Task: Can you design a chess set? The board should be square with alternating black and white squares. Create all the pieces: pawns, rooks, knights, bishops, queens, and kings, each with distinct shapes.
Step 494:
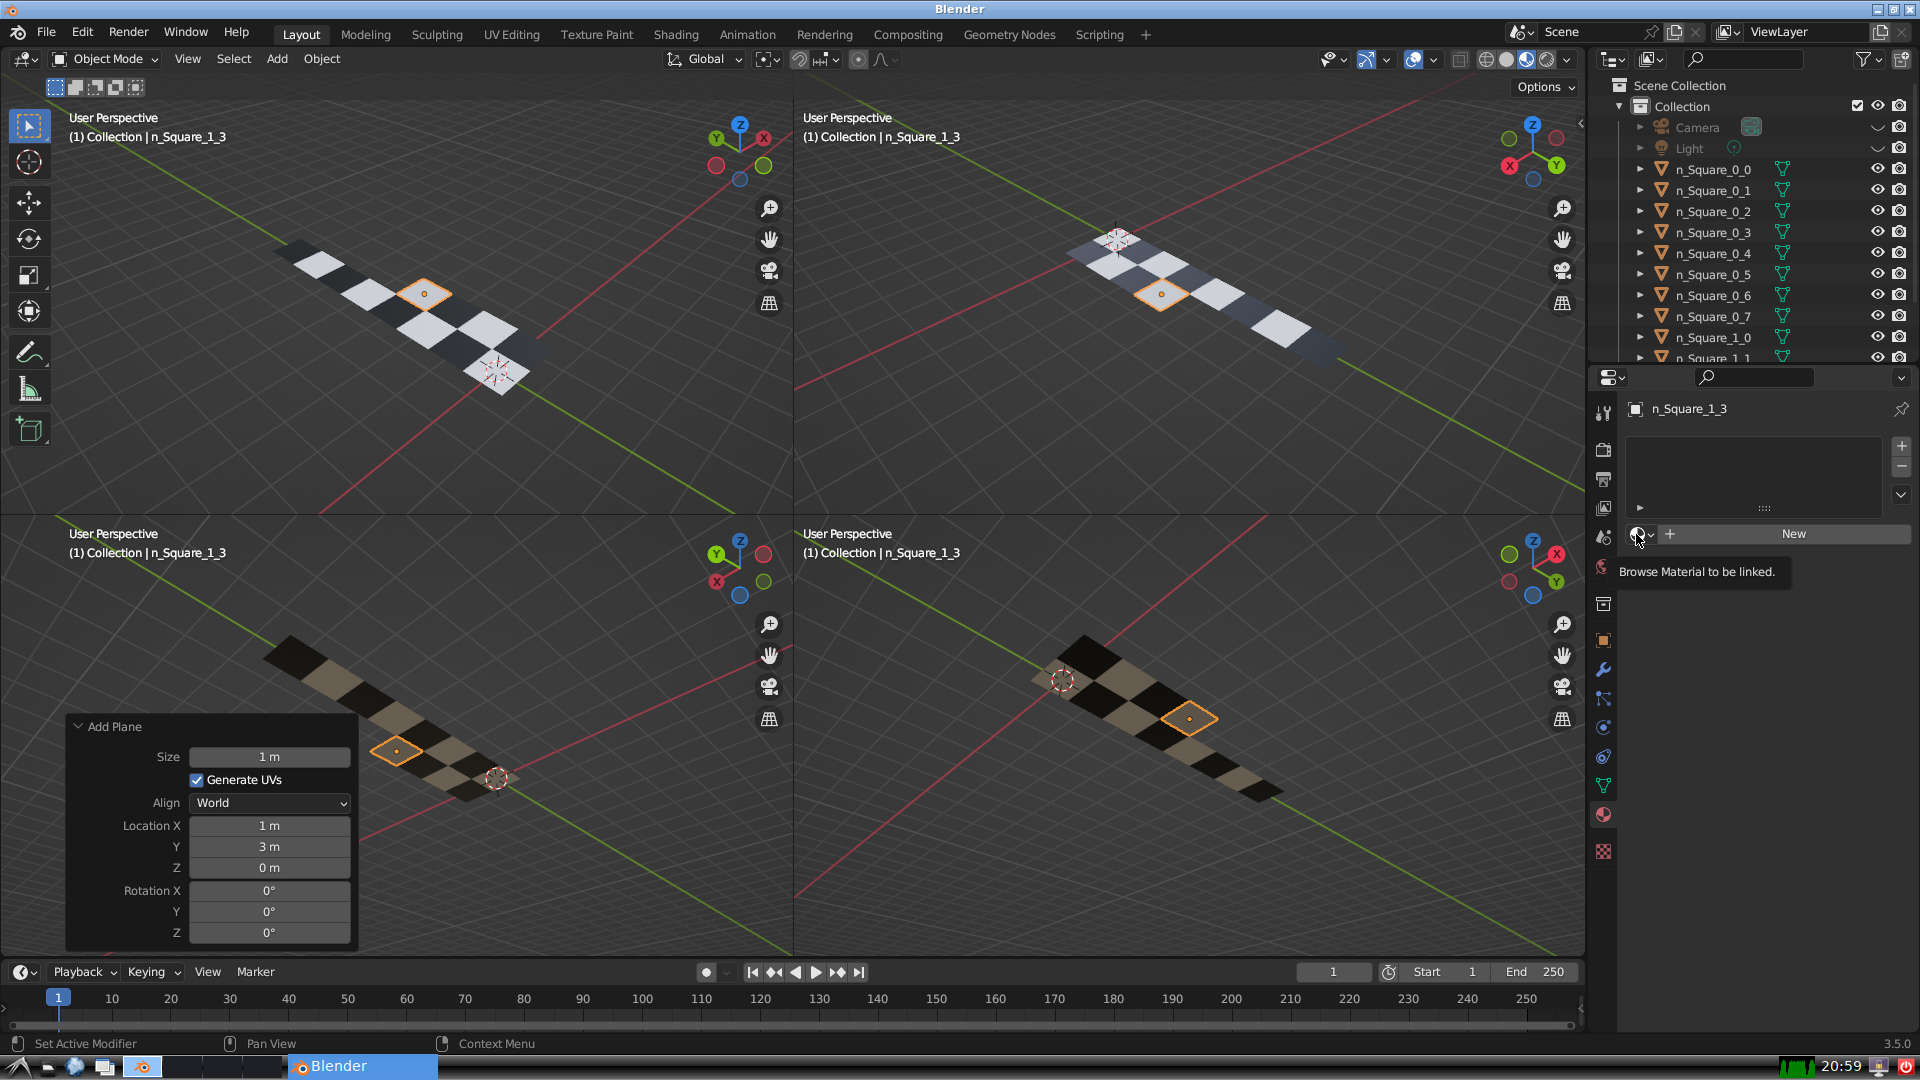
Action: click: no